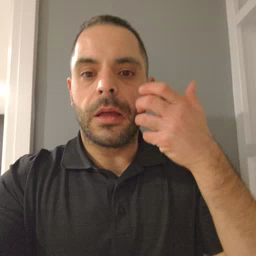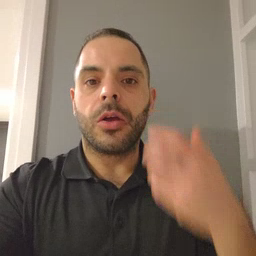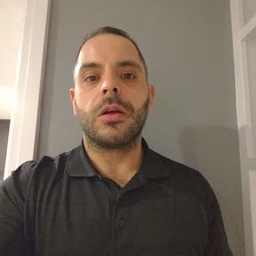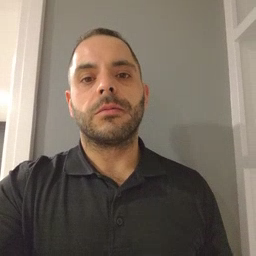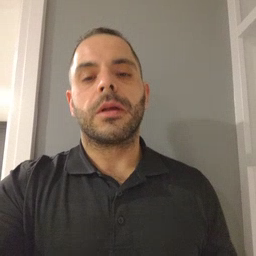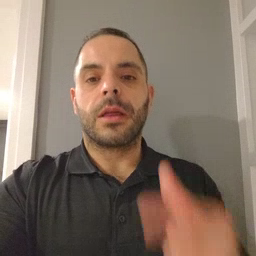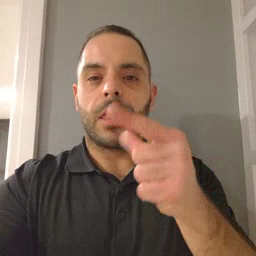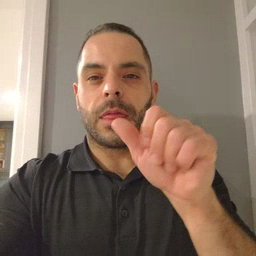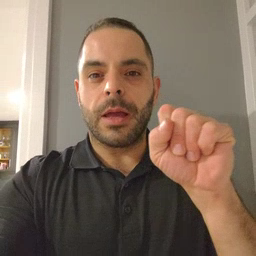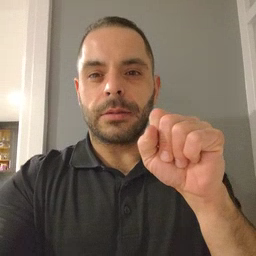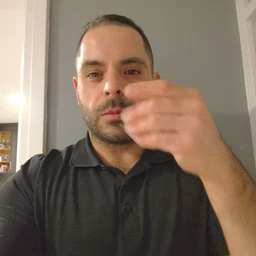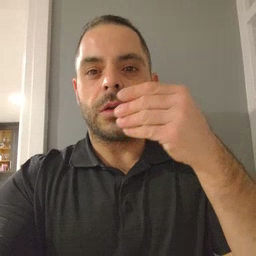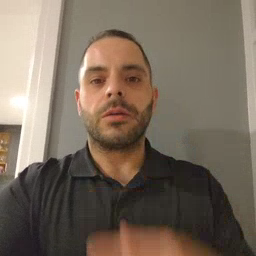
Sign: glasswindow